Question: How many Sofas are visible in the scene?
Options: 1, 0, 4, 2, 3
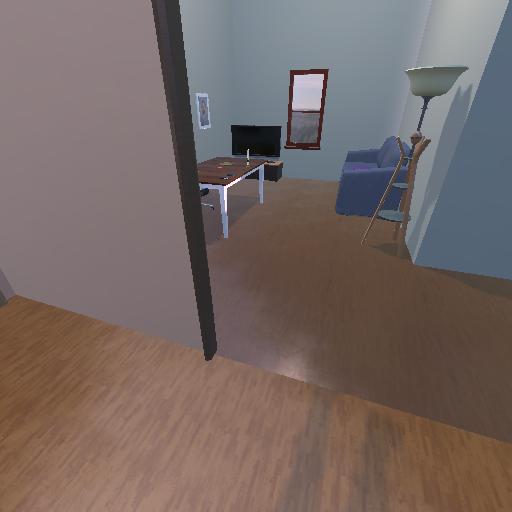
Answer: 1